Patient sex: F
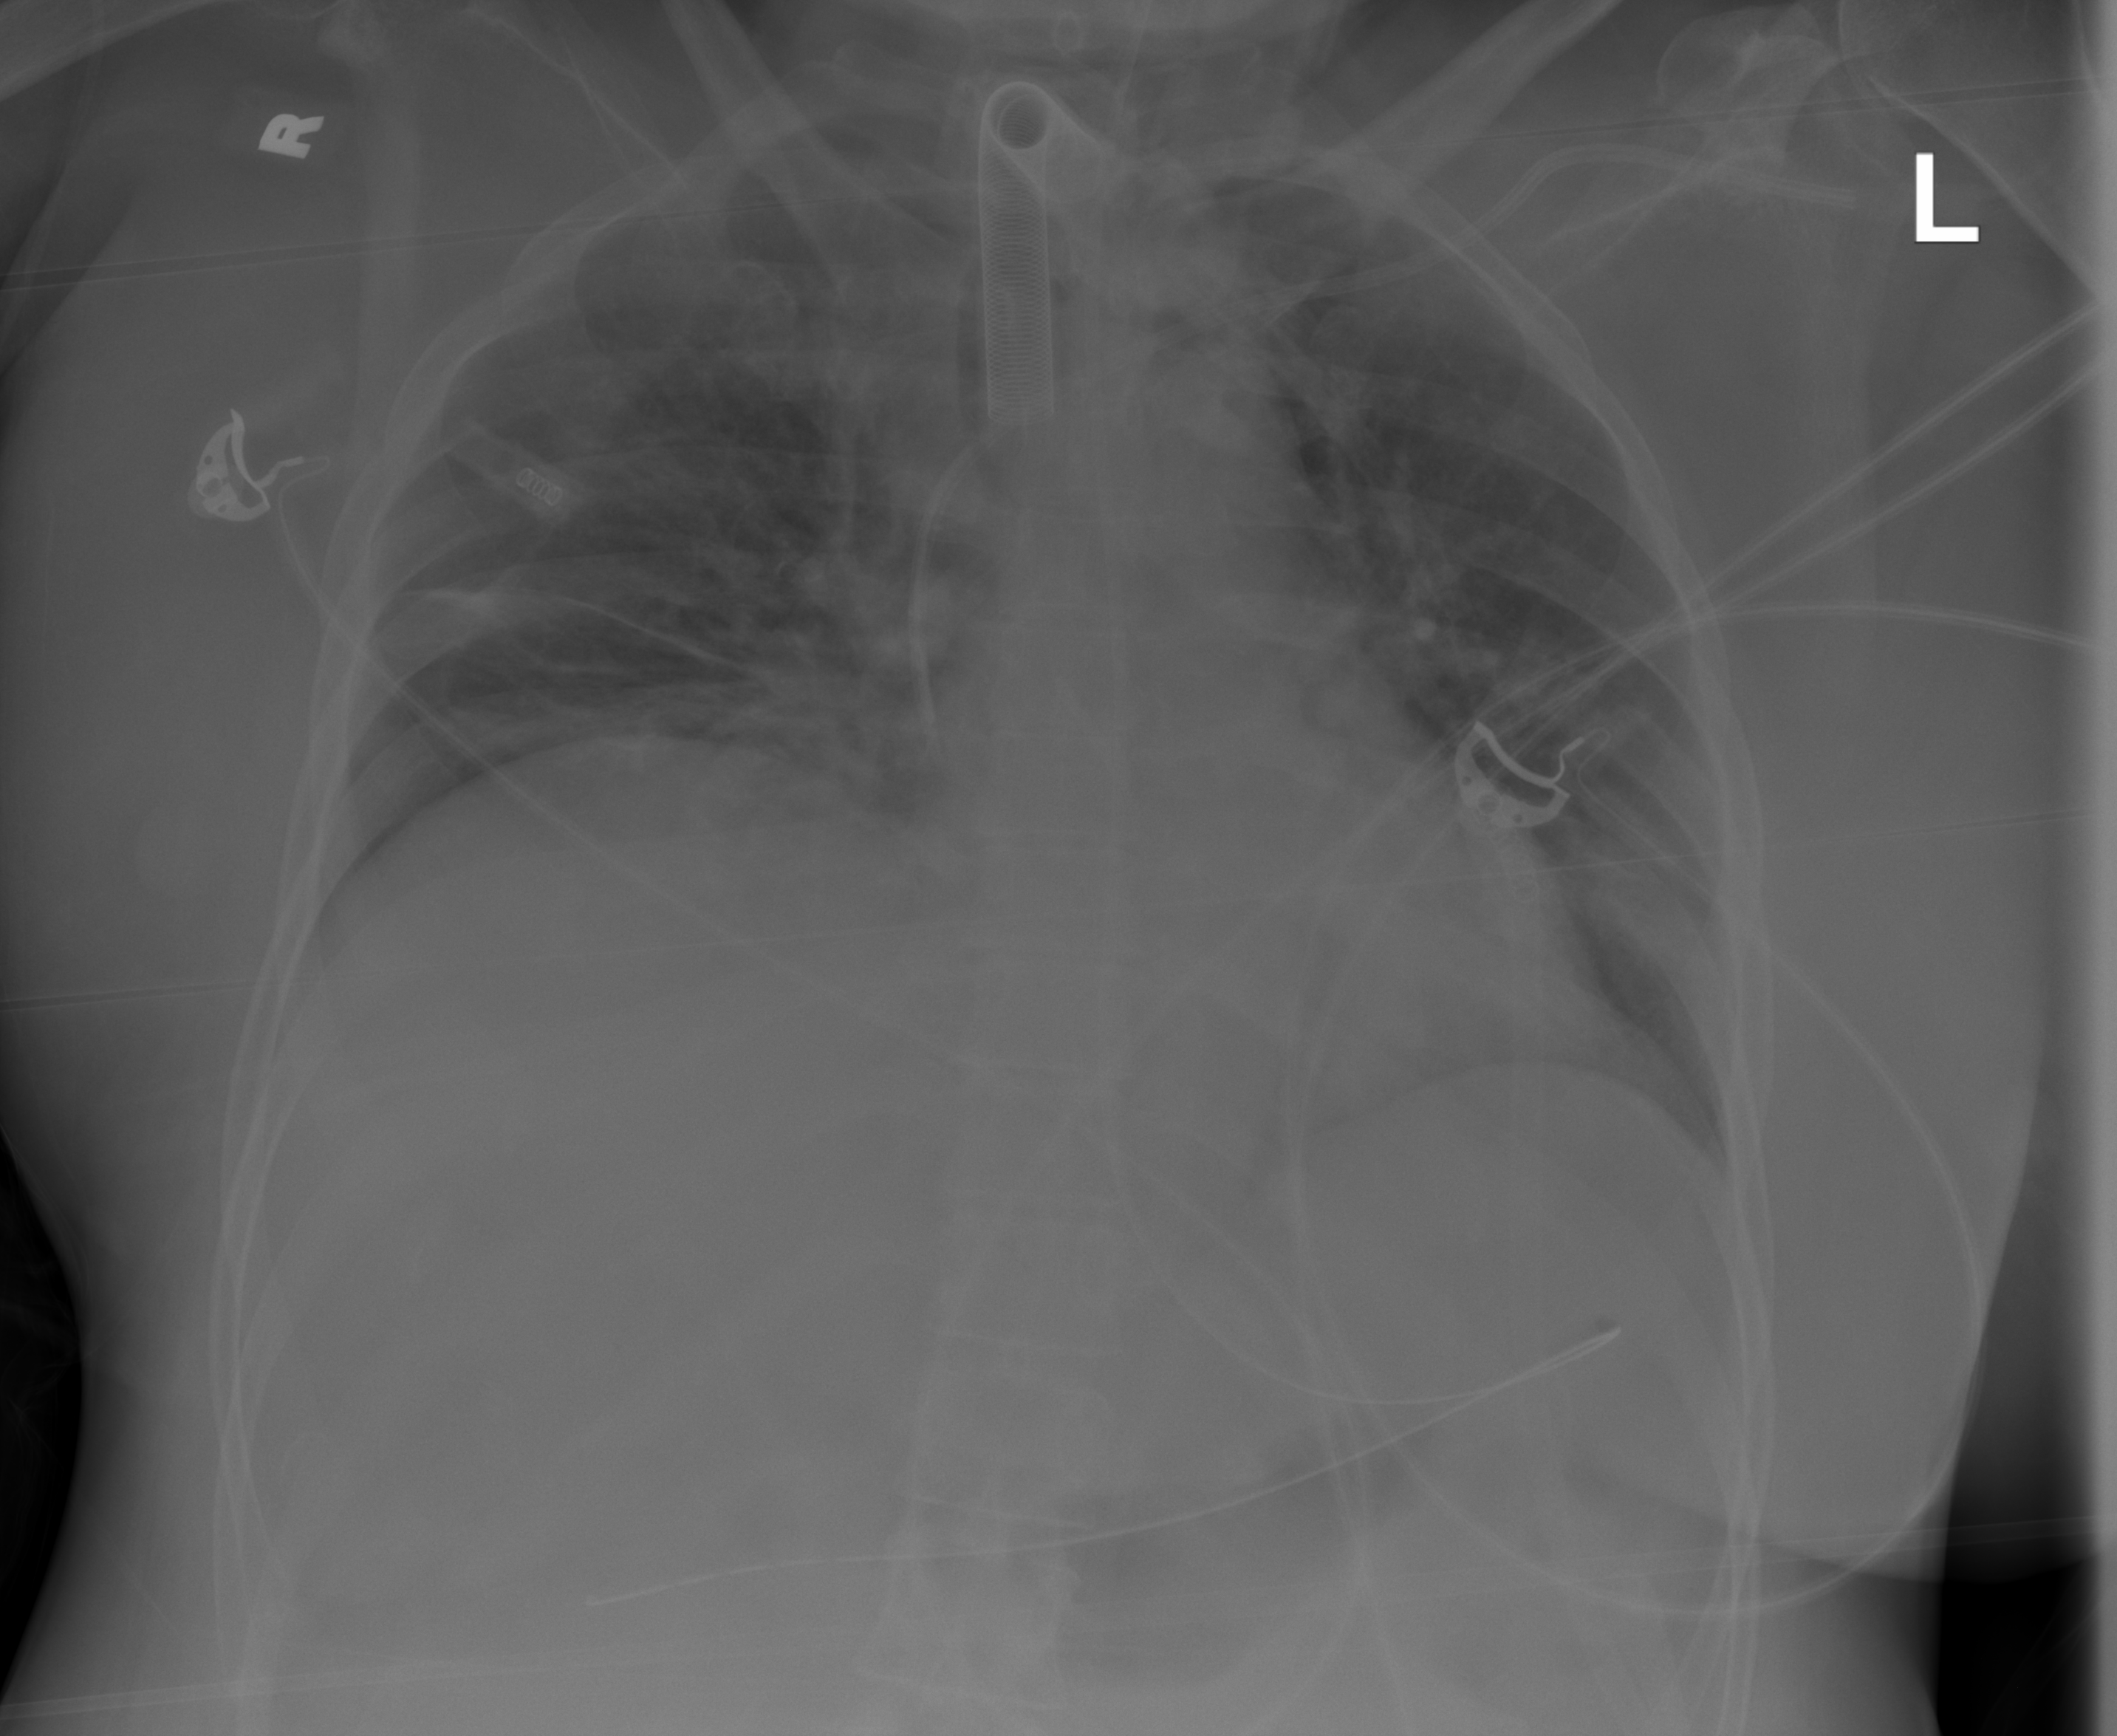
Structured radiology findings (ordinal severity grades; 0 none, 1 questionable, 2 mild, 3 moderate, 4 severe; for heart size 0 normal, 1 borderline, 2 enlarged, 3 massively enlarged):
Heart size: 1
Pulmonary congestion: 2
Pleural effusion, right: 0
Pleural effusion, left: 2
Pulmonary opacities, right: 2
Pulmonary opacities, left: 0
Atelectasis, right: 2
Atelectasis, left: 2